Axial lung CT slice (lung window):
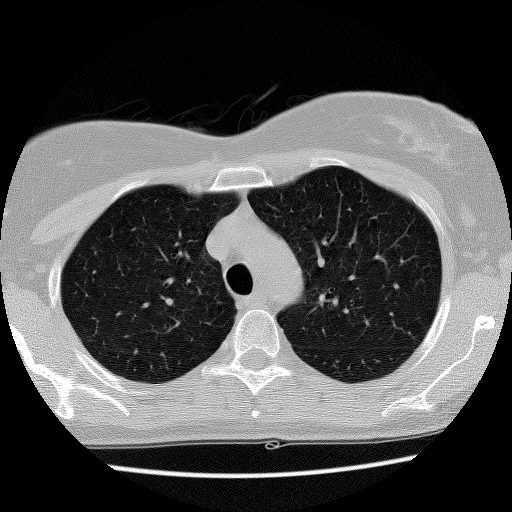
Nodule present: no